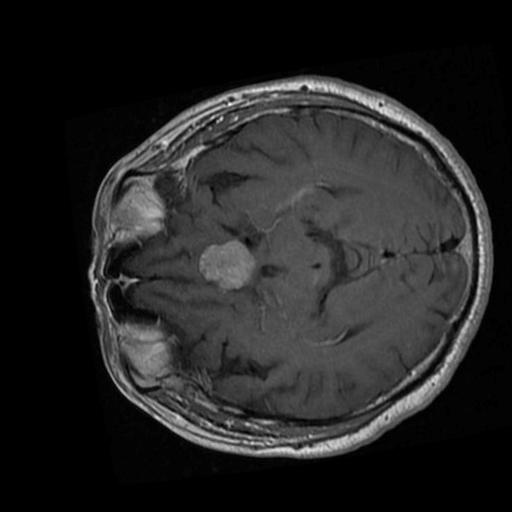
Label: brain_tumor